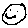
Label: smiley face